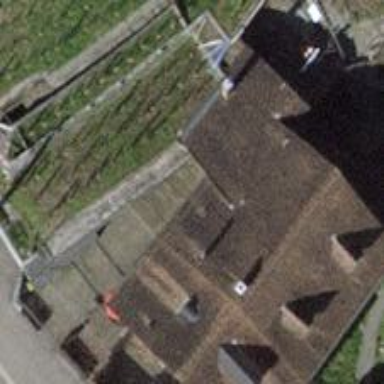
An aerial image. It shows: Semi-detached house.